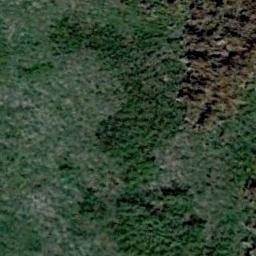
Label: meadow